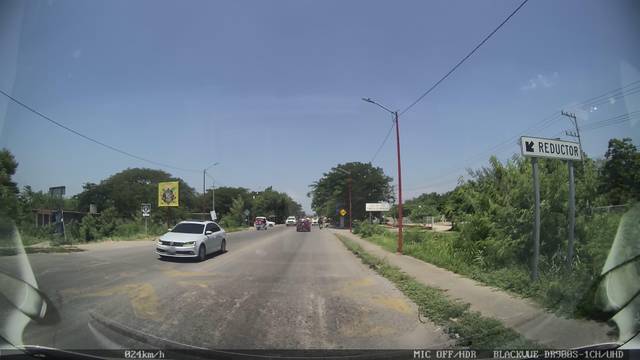
Region: Mexico
Coordinates: 16.448, -95.011